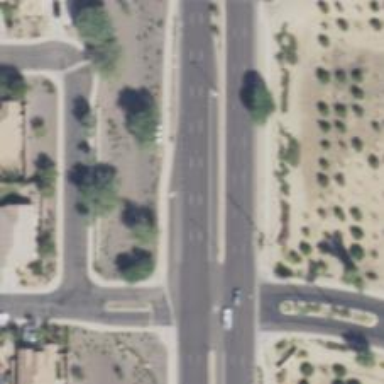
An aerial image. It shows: Secondary road with asphalt surface.